Interaction volume radius: 5 \u00c5
Interaction volume height: 40 \u00c5
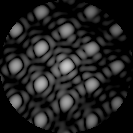
Disorder parameter: 0.07404